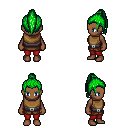
a pixel art fantasy rpg character, female body template, human, dark skin, leather chest armor, red pants, green long topknot hairstyle, four views (front, back, left, right), 2x2 character sprite sheet, small pixel art, hard edges, no anti-aliasing